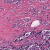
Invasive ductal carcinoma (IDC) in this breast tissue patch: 0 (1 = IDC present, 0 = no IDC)